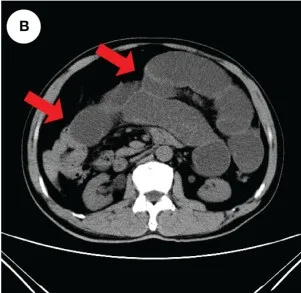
Radiologic findings of intestinal obstruction. An abdominal CT examination in an emergency was performed on the patient and revealed extensive dilatation of the transverse colon (red arrows), indicating proximal intestinal obstruction (A, B).
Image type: radiology (ct)